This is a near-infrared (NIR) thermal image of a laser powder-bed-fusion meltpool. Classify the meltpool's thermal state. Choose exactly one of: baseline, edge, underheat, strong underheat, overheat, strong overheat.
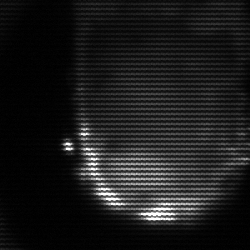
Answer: baseline